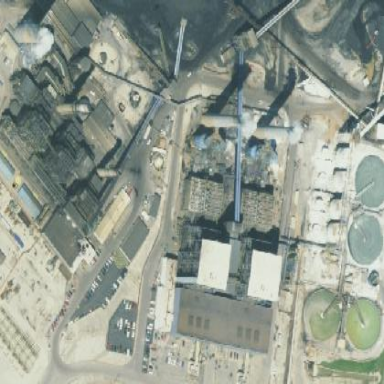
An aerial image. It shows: Industrial area with power plant.